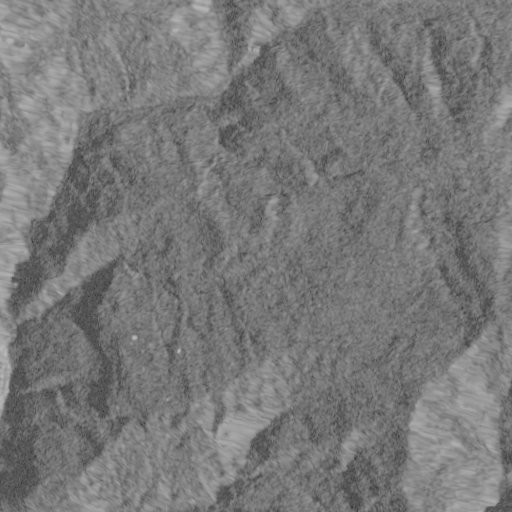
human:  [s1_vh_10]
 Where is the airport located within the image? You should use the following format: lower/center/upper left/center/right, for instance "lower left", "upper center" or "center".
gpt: The airport is located in the lower left of the image.
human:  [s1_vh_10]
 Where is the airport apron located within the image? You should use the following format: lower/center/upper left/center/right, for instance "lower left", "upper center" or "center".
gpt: The airport apron is located in the lower left of the image.
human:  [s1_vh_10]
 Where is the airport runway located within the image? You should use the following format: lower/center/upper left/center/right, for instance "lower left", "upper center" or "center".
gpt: The airport runway is located in the lower left of the image.
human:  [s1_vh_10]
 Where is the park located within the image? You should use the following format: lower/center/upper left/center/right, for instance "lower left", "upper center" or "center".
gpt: There is no park in the image.

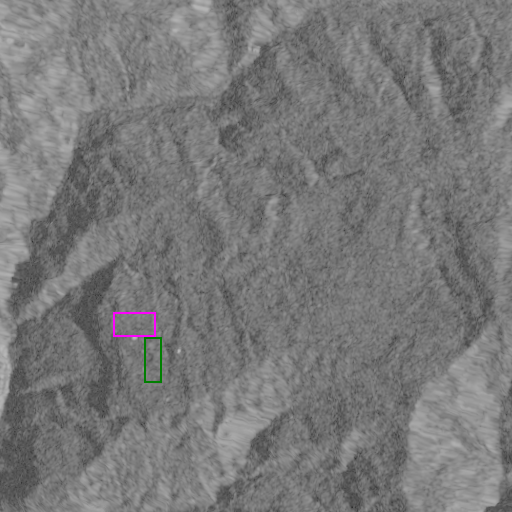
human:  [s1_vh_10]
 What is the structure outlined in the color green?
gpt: The structure outlined in green is an airport.
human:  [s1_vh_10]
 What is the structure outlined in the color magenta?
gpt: The structure outlined in magenta is a crop field.
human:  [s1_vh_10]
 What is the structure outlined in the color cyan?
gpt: There is no cyan outline.